Question: On Wordpress, when I click the text that drops down a list (done using the detail tag), a blue rectangular box forms around the text. Is there any way, using only html, to prevent this from happening? (I don't have the availability of CSS on my Wordpress.com blog.) Thanks

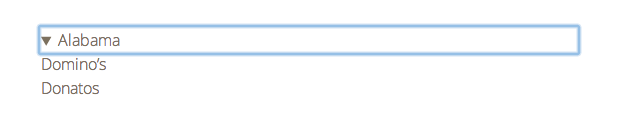
Answer: I think that Wordpress allows inline css by default. So, depending on your settings, the following might work:
'''
<details>
<summary style="outline:none";>Alabama</summary>
<p>Domino's</p>
<p>Donatos</p>
</details>
'''
<URL>